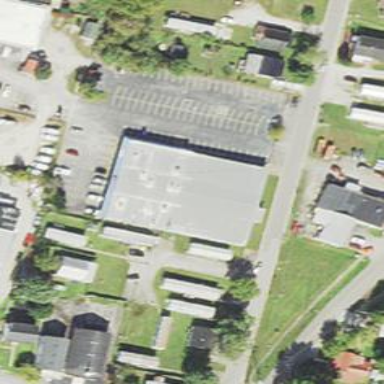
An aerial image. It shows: Building that houses bowling alley.